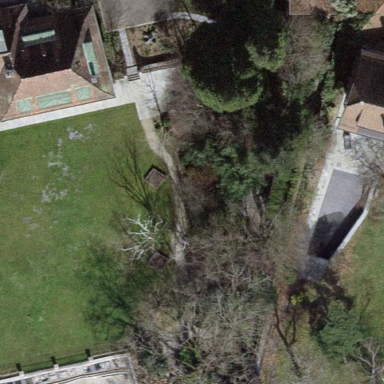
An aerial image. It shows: Garden enclosed by fence.